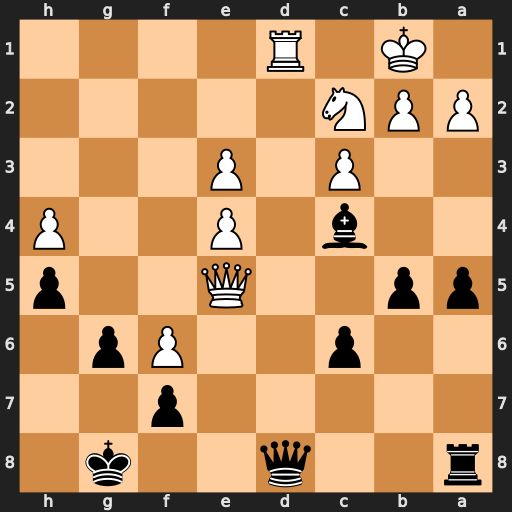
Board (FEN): r2q2k1/5p2/2p2Pp1/pp2Q2p/2b1P2P/2P1P3/PPN5/1K1R4
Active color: b
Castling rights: -
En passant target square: -
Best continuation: Qxd1#